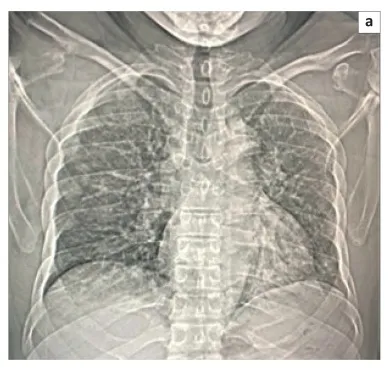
Radiological images of a 55 year old male patient with COVID-19 (37 Military Hospital, Accra, Ghana, May 2020). Case 3: (a) Postero-anterior chest x-ray showing bilateral ground-glass opacification and right upper and middle zone peripheral patchy opacities.
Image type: radiology (x_ray)